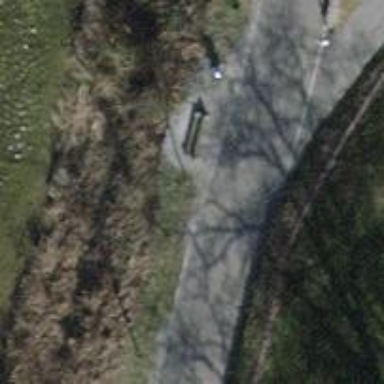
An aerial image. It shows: Brown bench.